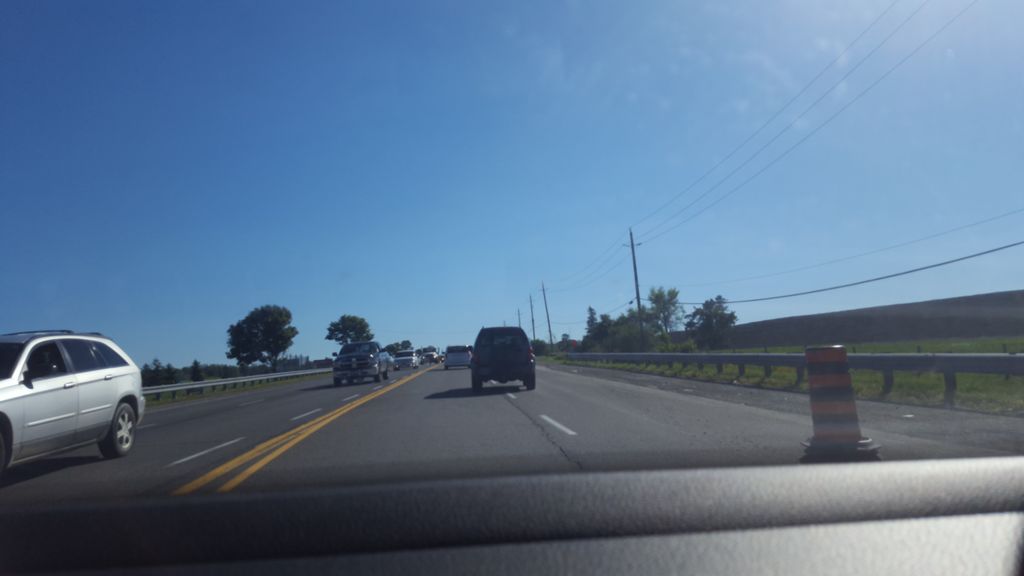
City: hamilton